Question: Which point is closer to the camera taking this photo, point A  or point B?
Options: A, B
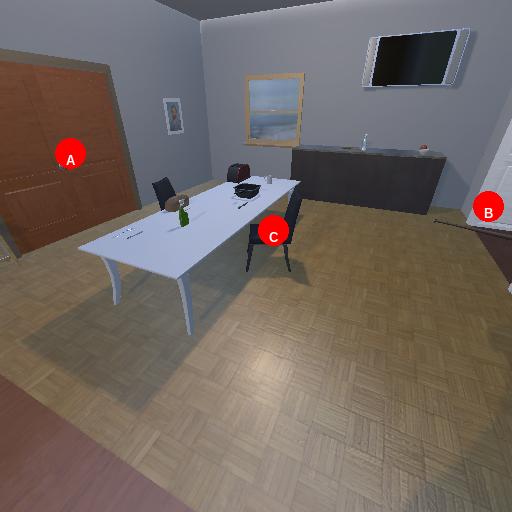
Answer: A